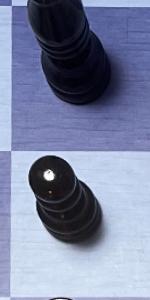
Label: Pawn_Black